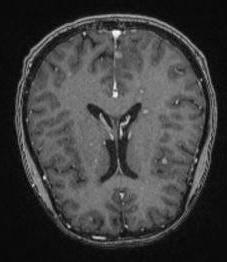
Label: notumor